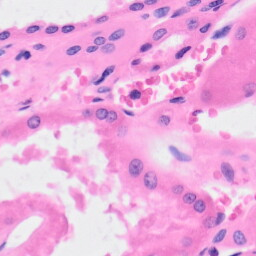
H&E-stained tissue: Kidney